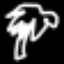
Label: palm tree